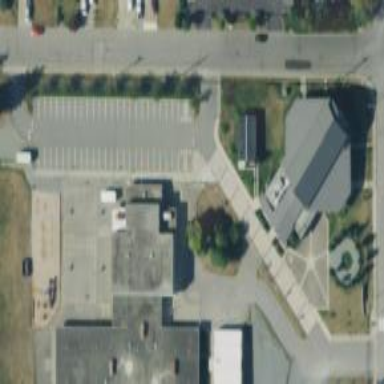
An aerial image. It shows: School building.